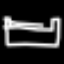
Label: bed